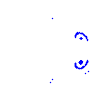
Particle: electron